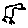
Label: bird